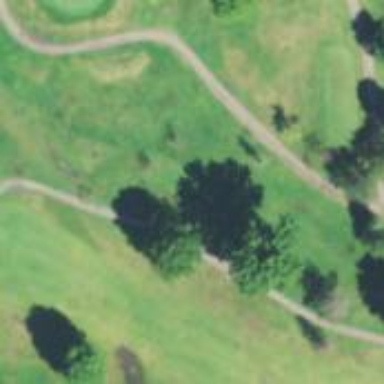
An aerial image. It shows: Path for golf carts.